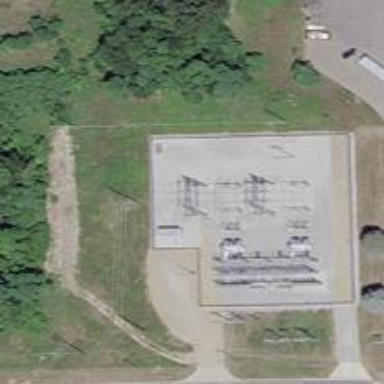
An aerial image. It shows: Switch used for power control.